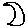
Label: moon